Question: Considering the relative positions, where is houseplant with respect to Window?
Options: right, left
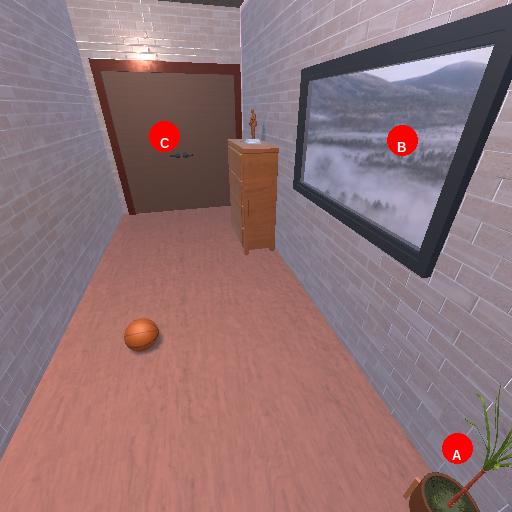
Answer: right